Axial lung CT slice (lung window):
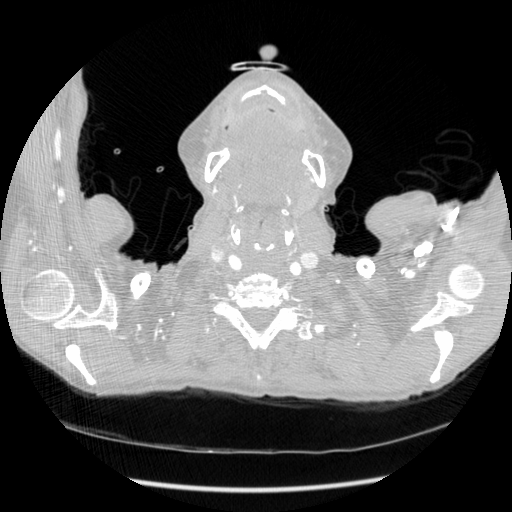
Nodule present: no